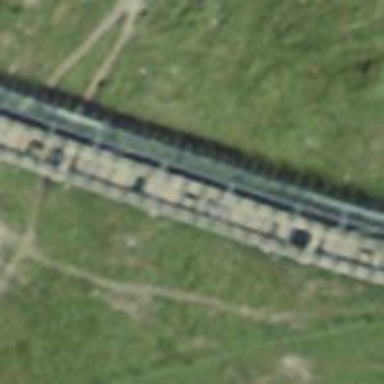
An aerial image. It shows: Funicular railway bridge with one track.